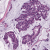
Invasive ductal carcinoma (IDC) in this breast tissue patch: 1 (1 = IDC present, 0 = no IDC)